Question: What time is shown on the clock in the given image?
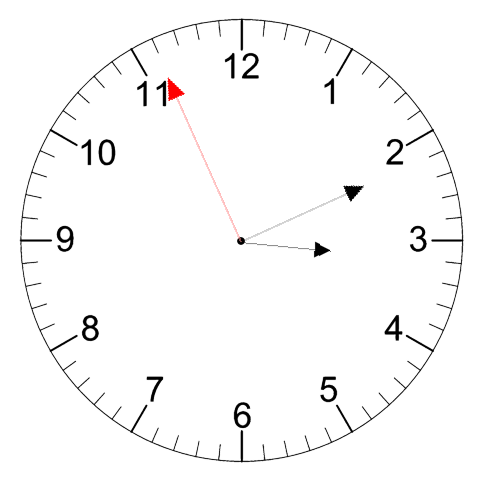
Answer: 03:10:56